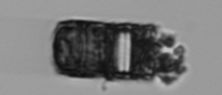
Label: Paralia_sulcata